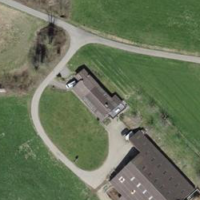
EUNIS habitat code: 55
Species observed at this site:
Clematis vitalba